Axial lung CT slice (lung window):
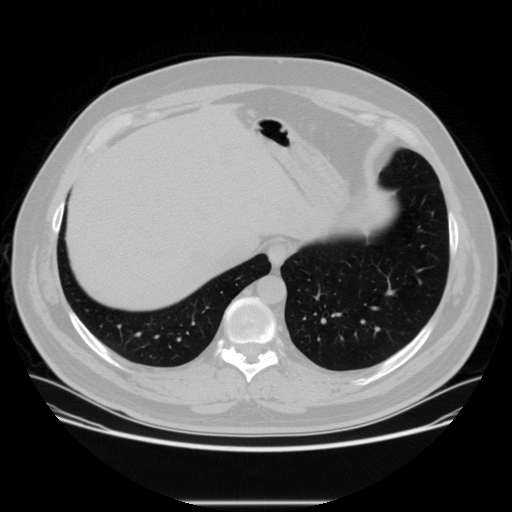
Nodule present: no